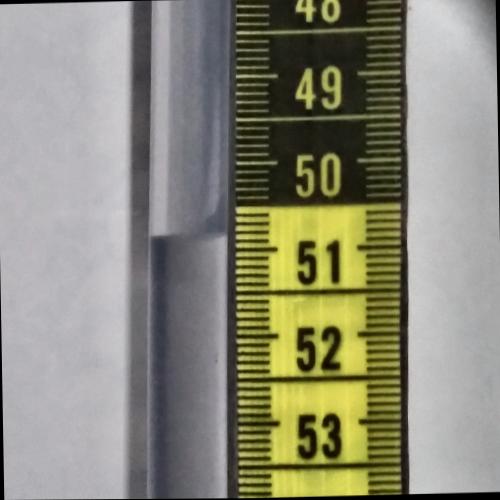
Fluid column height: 50.8 cm